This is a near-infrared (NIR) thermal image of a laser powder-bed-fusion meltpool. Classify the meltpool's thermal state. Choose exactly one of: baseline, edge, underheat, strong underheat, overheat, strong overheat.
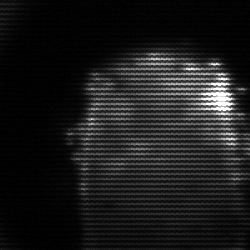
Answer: baseline